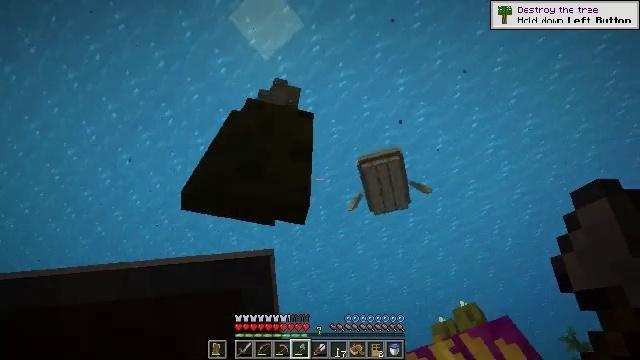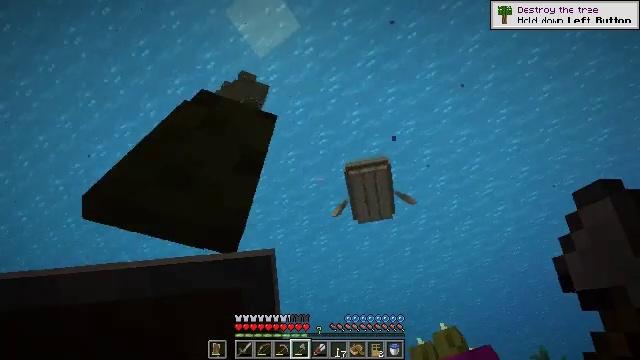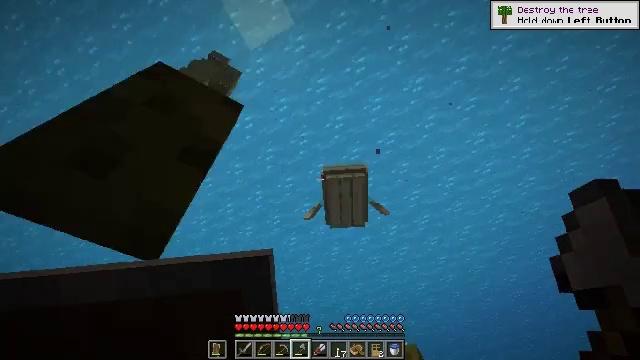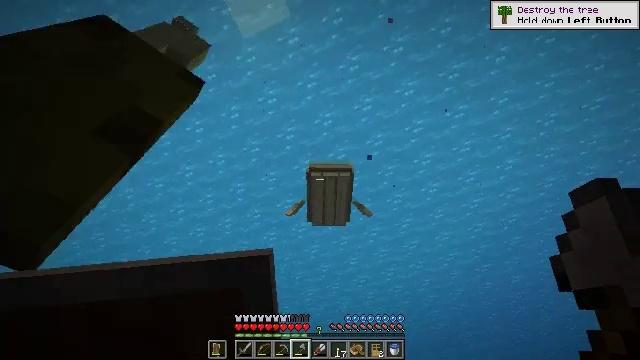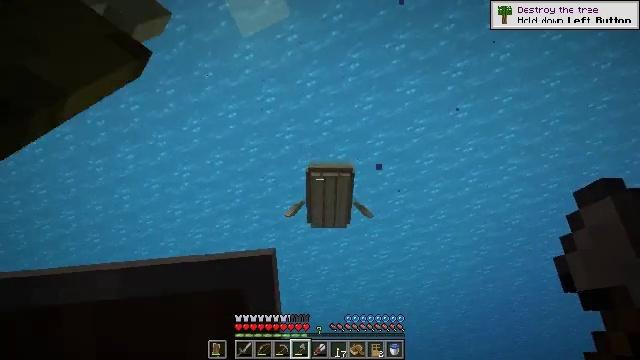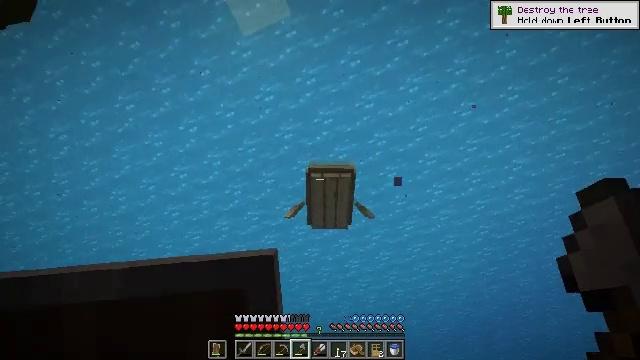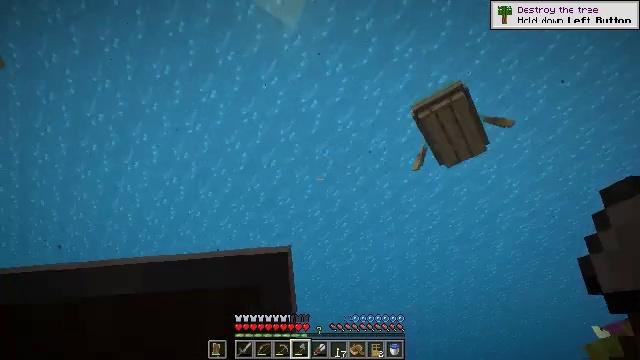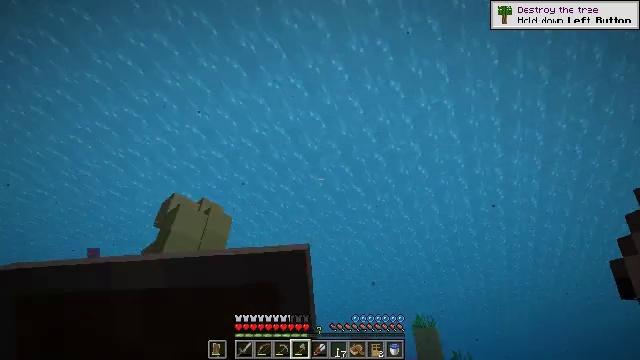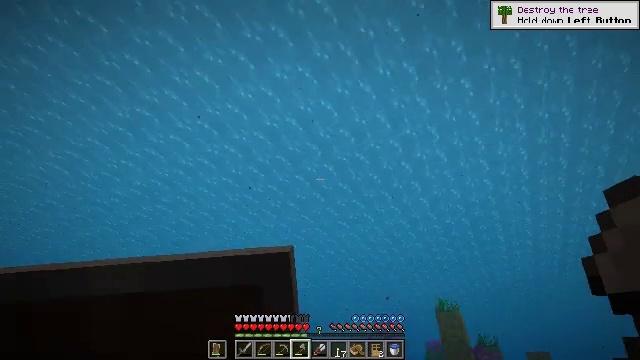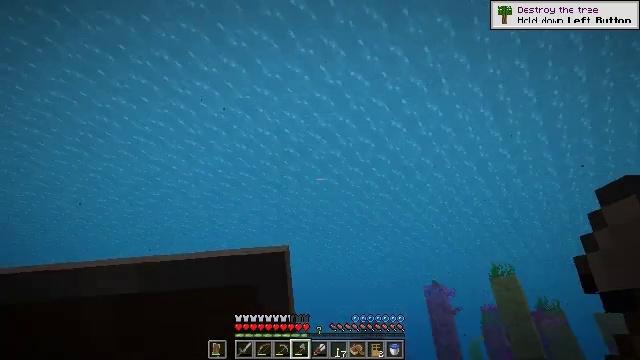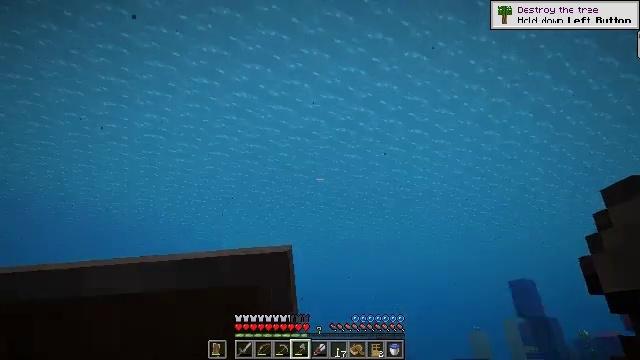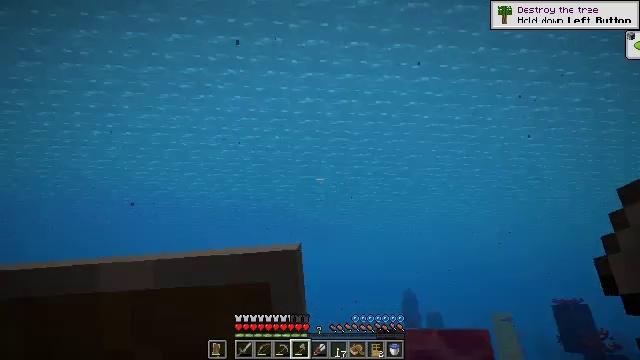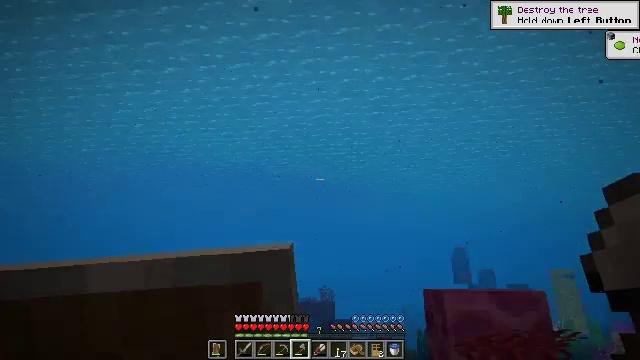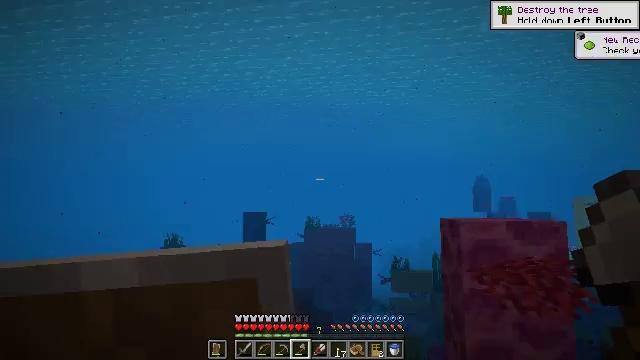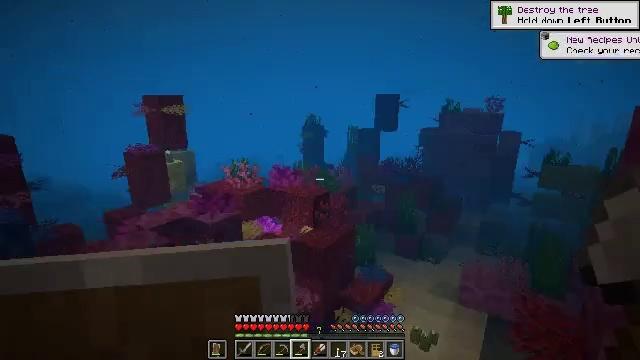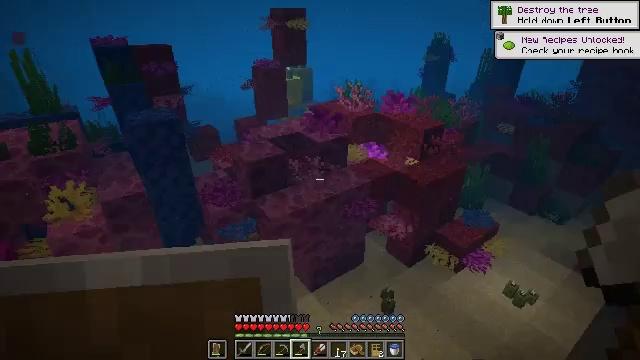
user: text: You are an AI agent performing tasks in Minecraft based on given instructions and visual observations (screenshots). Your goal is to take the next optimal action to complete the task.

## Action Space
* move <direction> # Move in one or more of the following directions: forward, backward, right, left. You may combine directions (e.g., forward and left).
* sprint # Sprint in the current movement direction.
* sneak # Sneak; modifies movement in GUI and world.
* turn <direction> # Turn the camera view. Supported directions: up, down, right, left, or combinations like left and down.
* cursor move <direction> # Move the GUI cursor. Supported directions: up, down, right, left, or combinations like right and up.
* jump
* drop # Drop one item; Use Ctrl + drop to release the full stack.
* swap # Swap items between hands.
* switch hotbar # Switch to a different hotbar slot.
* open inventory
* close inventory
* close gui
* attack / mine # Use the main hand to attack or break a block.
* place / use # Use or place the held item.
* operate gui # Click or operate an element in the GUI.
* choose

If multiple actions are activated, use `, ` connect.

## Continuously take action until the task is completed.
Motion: motion action
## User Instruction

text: Break the sea pickle cluster.
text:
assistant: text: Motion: move forward, turn right, jump
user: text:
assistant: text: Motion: move forward, turn right, jump
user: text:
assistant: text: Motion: move forward, turn right, jump
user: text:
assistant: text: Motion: move forward, jump
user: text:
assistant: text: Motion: move forward, jump
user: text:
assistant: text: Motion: move forward, turn left and down, jump
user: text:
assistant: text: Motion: turn left and down, jump
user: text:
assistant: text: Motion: move forward, turn left and down
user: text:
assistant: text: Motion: move forward, turn left and down
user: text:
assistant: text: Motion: move forward, turn left and down
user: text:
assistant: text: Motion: move forward, turn left and down
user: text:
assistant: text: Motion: move forward, turn left and down
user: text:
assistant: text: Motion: move forward, turn left and down
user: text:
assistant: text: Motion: move forward, turn left and down
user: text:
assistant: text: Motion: turn left and down
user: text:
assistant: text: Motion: no_op
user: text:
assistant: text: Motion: no_op
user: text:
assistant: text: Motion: move forward, turn left and down
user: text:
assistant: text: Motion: move forward, sneak, turn left and down
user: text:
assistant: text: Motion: move forward, sneak, turn left and down
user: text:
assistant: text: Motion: move forward, sneak, turn left and down
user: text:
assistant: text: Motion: move forward, sneak, turn right and down
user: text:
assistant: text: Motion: move forward, sneak, turn right and down
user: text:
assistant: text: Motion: move forward, sneak, turn right
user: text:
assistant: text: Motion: move forward, sneak, turn right and up
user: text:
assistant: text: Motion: move forward, sneak, turn right and up
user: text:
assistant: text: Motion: move forward, sneak, turn left
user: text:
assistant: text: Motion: move forward, sneak, turn left and up
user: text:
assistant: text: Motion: move forward, sneak, turn up
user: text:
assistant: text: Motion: move forward, sneak